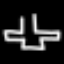
Label: square